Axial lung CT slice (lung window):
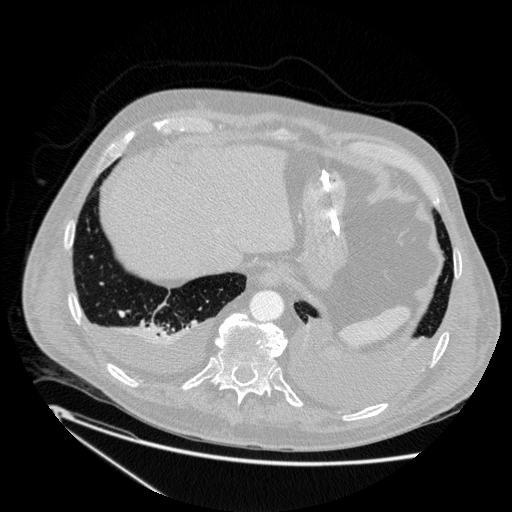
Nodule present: no